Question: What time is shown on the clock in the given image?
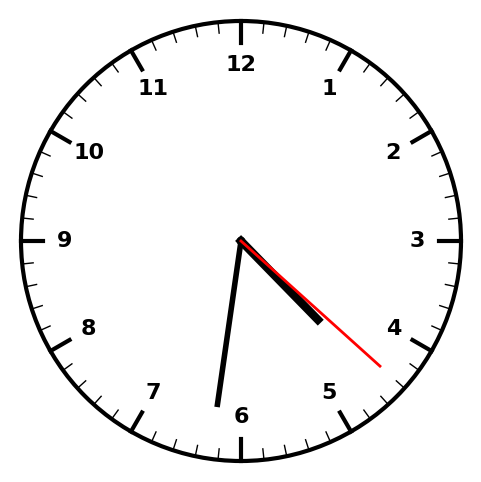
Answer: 04:31:22